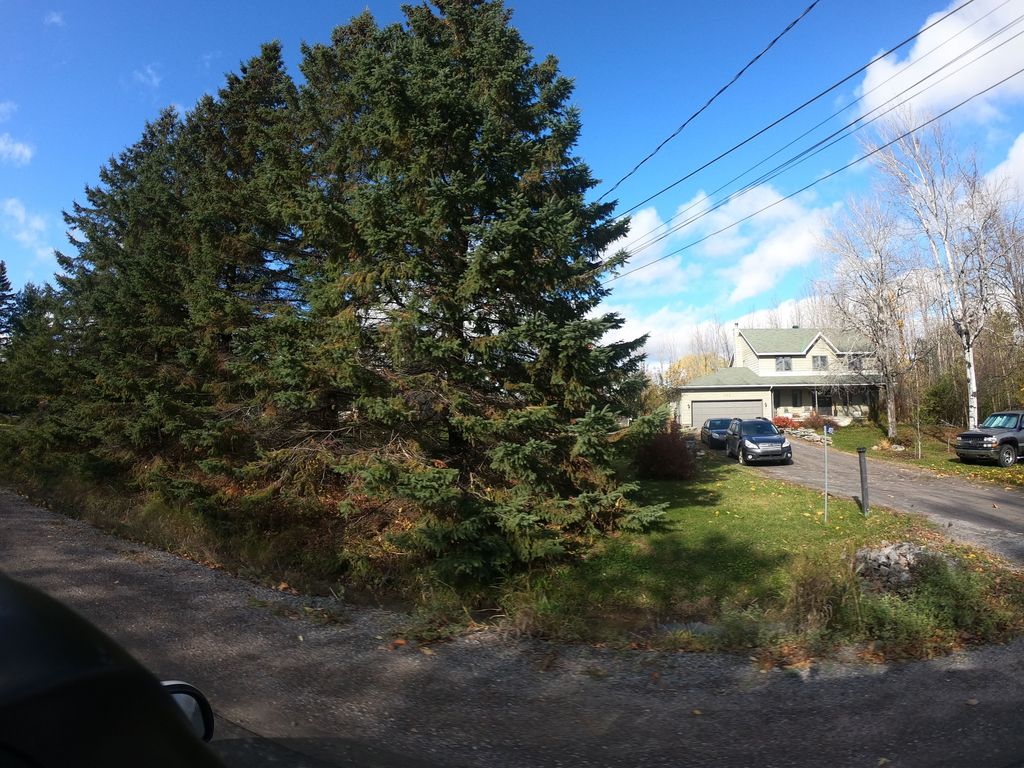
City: ottawa-gatineau